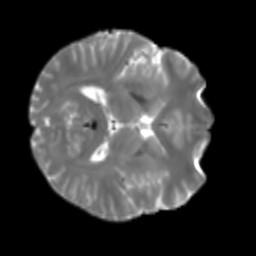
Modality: T2w
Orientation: axial
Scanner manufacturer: siemens
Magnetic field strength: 3 T
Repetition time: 4 s
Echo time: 0.0594 s